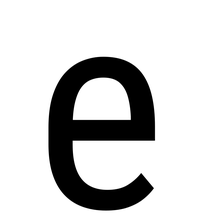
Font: Roboto_Condensed_Regular